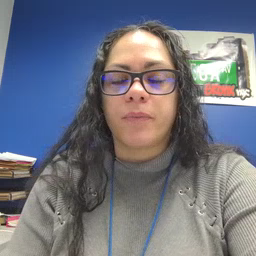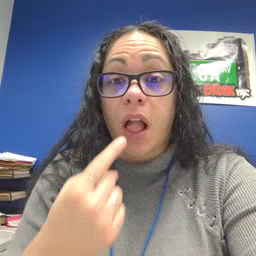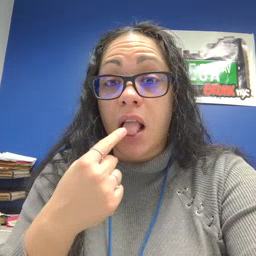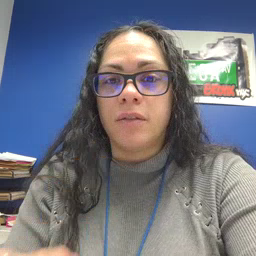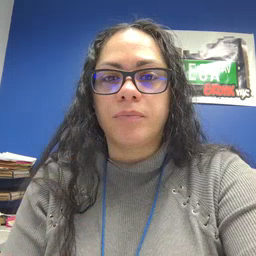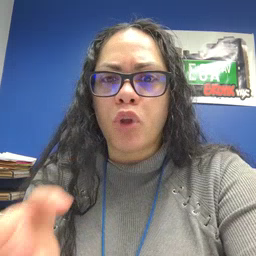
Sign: tongue